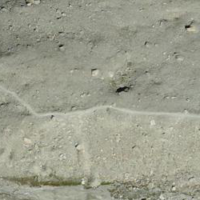
EUNIS habitat code: 48
Species observed at this site:
Vanessa atalanta